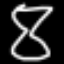
Label: hourglass